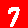
Digit: 7